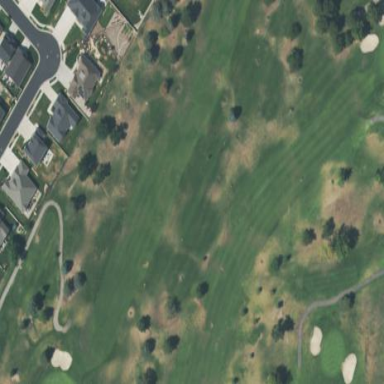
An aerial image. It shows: Grassy area designated as golf fairway.